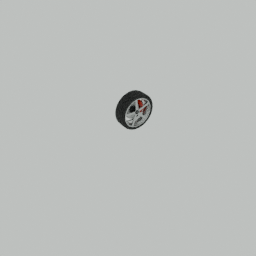
Label: mechanical